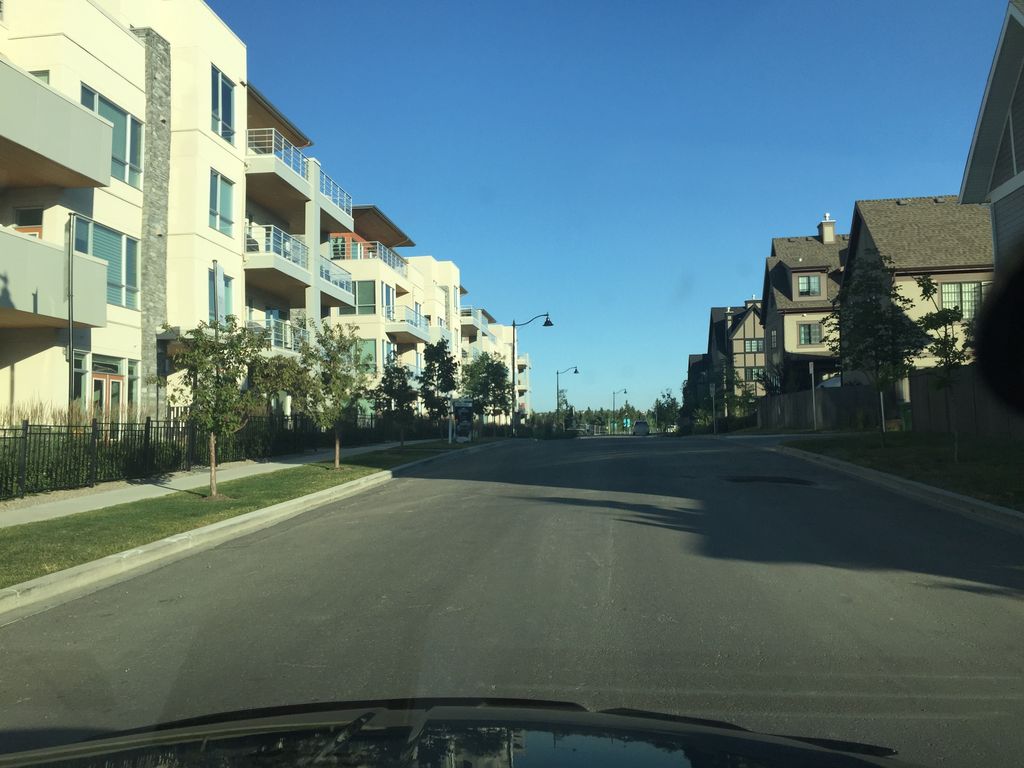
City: calgary